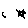
Label: sun